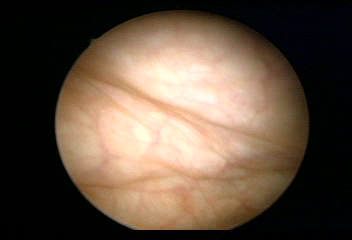
Modality: WLC
Class: Normal mucosa
Bladder cancer association: No